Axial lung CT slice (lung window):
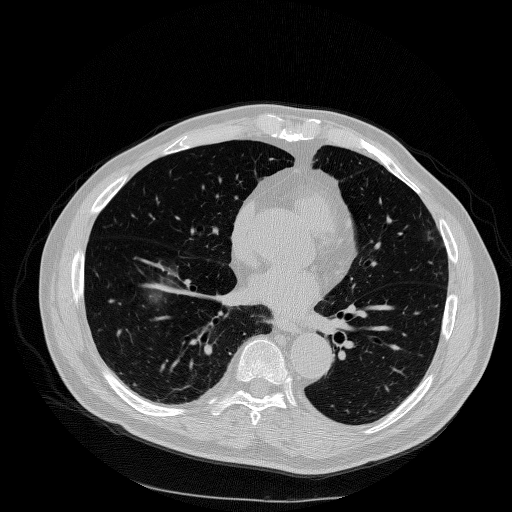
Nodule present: no